Question: In the google chart api, the data for the chart is set by this line:
'''
data.addRows([
['2004', 1000, 400],
['2005', 1170, 460],
['2006', 860, 580],
['2007', 1030, 540]
]);
'''
I want to be able to set this data from data in my database. Below is an image of my database:

I want to take all values of 'salePrice' and 'unitPrice' and display the values on a line chart that corresponds to the period they were created.
Here is my code:
'''
<?php
include("getteam.php");
$saleprice = mysql_query("
SELECT 'outputValue' FROM 'output' WHERE 'teamID' = '$teamID' && 'outputType' = 'salePrice'
")or die($saleprice."<br/><br/>".mysql_error());
// set ID's = to a variable and now get Outputs for each variable(teamID)
$salepriceNumR = mysql_num_rows($saleprice);
$sPrice = array();
$i="0";
while ($i<$salepriceNumR && $row = mysql_fetch_assoc($saleprice))
{
$sPrice[$i] = $row['outputValue'];
$i++;
}
$unitprice = mysql_query("
SELECT 'outputValue' FROM 'output' WHERE 'teamID' = '$teamID' && 'outputType' = 'unitPrice'
")or die($unitprice."<br/><br/>".mysql_error());
// set ID's = to a variable and now get Outputs for each variable(teamID)
$unitpriceNumR = mysql_num_rows($unitprice);
$uPrice = array();
$i="0";
while ($i<$unitpriceNumR && $row = mysql_fetch_assoc($unitprice))
{
$uPrice[$i] = $row['outputValue'];
$i++;
}
$chartrow = array();
for ($i = 0; $i < $unitpriceNumR; $i++ )
{
$chartrow[$i] = "['".$i."',".$sPrice[$i].", ".$uPrice[$i]."]";
}
switch ($currentStage) {
case "0":
case "1":
$value = $chartrow[0];
break;
case "2":
$value = $chartrow[0].",".$chartrow[1];
break;
case "3":
$value = $chartrow[0].",".$chartrow[1].",".$chartrow[2];
break;
default:
$value = $chartrow[0];
// You should have some default value, seriously!!!
}
?>
<script type="text/javascript" src="https://www.google.com/jsapi"></script>
<script type="text/javascript">
google.load("visualization", "1", {packages:["corechart"]});
google.setOnLoadCallback(drawChart);
function drawChart() {
var data = new google.visualization.DataTable();
data.addColumn('string', 'Year');
data.addColumn('number', 'Sales');
data.addColumn('number', 'Expenses');
data.addRows(JSON.parse( [<?php echo json_encode($value); ?>] ));
var options = {
width: 400, height: 240,
title: 'Company Performance'
};
var chart = new google.visualization.LineChart(document.getElementById('chart_div'));
chart.draw(data, options);
}
</script>
<div id="chart_div"></div>
'''
The problem is the way I am setting '$value' it is a string and so the data is not outputted correctly. Is there a way I can set '$value' so I can use it as intended?
When '$value' is echoed ('$currentStage' being the value 3) this is outputted:
['0',0, 0],['1',65, 35],['2',88, 35]
However when I view source I am getting:
'''
data.addRows(JSON.parse( ["['0',0, 0],['1',65, 35],['2',88, 35]"] ));
'''
I need to get rid of the "".
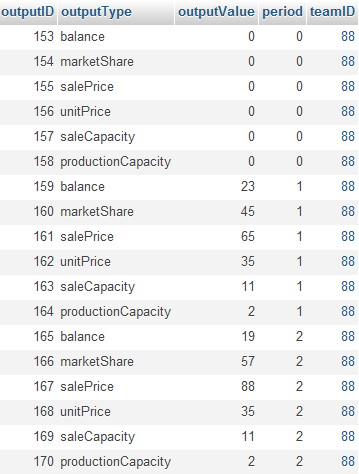
Answer: You have to parse your JSON string :
'''
data.addRows(JSON.parse( <?php echo json_encode($value); ?> ));
'''
If I'm not mistaken that should solve your problem.
In fact I'm not sure I understand why you're setting you '$value' variable to a string; the whole point of 'json_encode' being that you can directly encode objects or arrays.
: Here's how I see it, but my php is more than rusty.
'''
<?php
$chartrow = array();
for ($i = 0; $i < $unitpriceNumR; $i++ )
{
$chartrow[$i] = array( (string)$i, (int)$sPrice[$i], (int)$uPrice[$i] );
}
switch ($currentStage) {
case "0":
case "1":
$value = $chartrow[0];
break;
case "2":
$value = array($chartrow[0], $chartrow[1]);
break;
case "3":
$value = array($chartrow[0], $chartrow[1], $chartrow[2]);
break;
default:
$value = $chartrow[0];
}
'''
I edited the js snippet, I don't know why I left the brackets around the php tags.
Edited the php code to the working version.